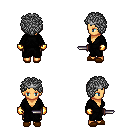
a pixel art fantasy rpg character, female body template, human, tanned skin, gray robe, gold greaves, gray curly afro hairstyle, silver tiara, gold gloves, brown slippers, dagger, four views (front, back, left, right), 2x2 character sprite sheet, small pixel art, hard edges, no anti-aliasing